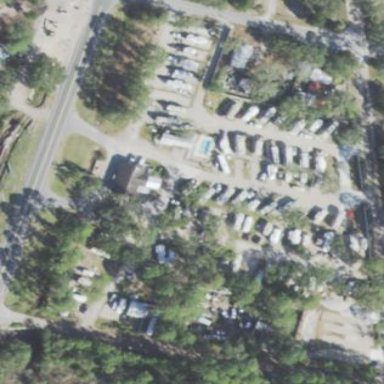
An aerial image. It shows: Campsite designated for tourism.